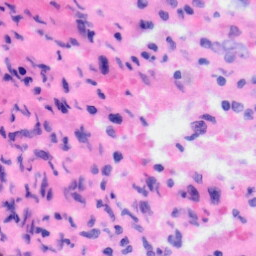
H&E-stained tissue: Liver